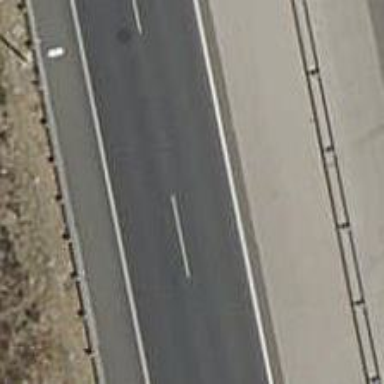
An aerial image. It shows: Motorway link.